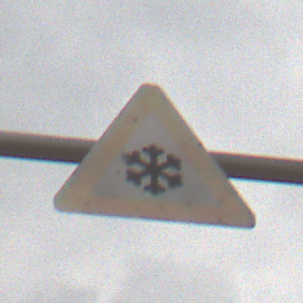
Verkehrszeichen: SchneeOderEisglaette
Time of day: MorningAfternoon
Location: Outdoor (Nature)
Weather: Overcast
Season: NotSpecified
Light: Natural